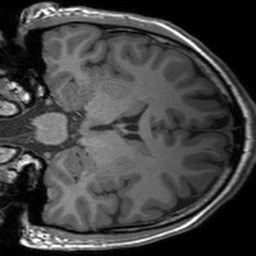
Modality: T1w
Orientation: coronal
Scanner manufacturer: siemens
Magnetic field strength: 3 T
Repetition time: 1.54 s
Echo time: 0.00234 s